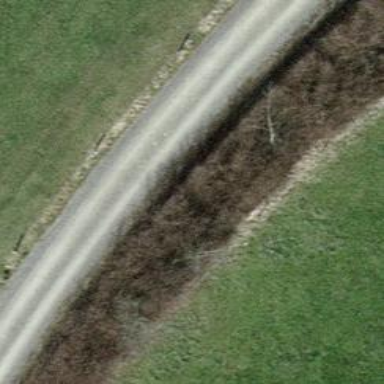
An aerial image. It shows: Hedge acting as barrier.